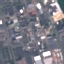
Land use / land cover: Industrial